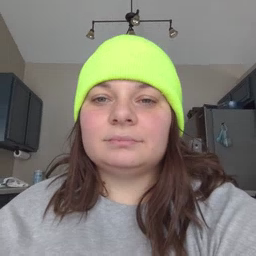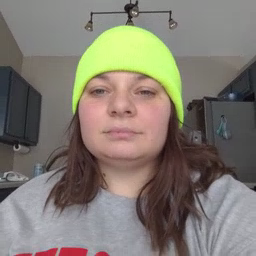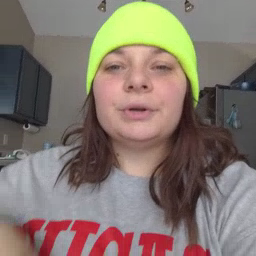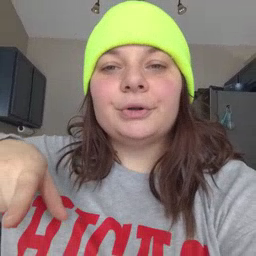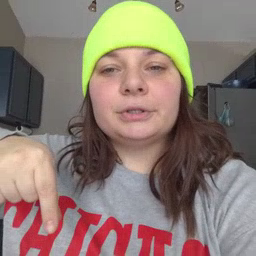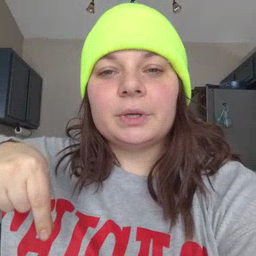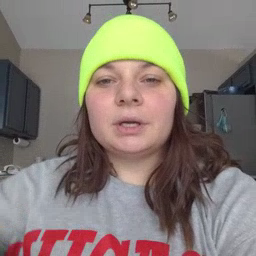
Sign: underwear